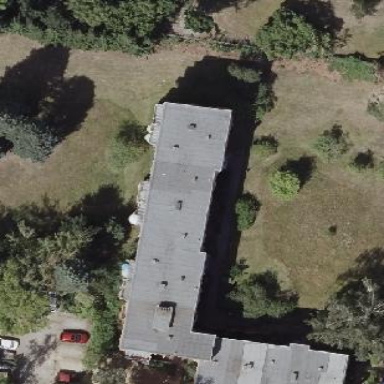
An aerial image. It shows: Flat-roofed apartment building.